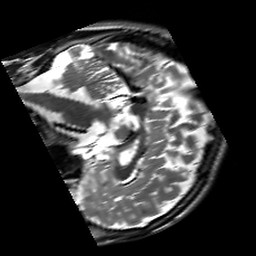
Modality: T2w
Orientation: sagittal
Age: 18
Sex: male
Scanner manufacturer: siemens
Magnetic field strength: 3 T
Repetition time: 7 s
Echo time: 0.09 s